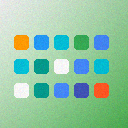
Screen state: on